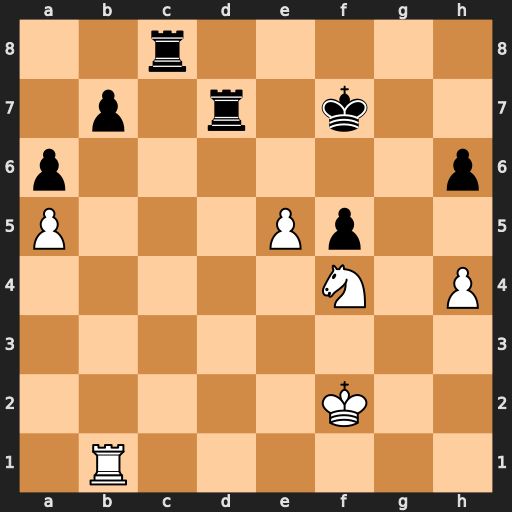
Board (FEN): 2r5/1p1r1k2/p6p/P3Pp2/5N1P/8/5K2/1R6
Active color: w
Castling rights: -
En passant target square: -
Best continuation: e6+ Ke7 exd7